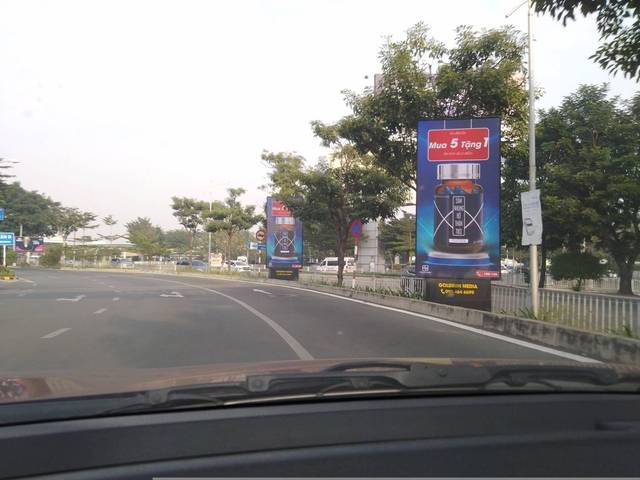
Region: Vietnam
Coordinates: 10.814, 106.664